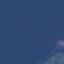
Land use / land cover: SeaLake